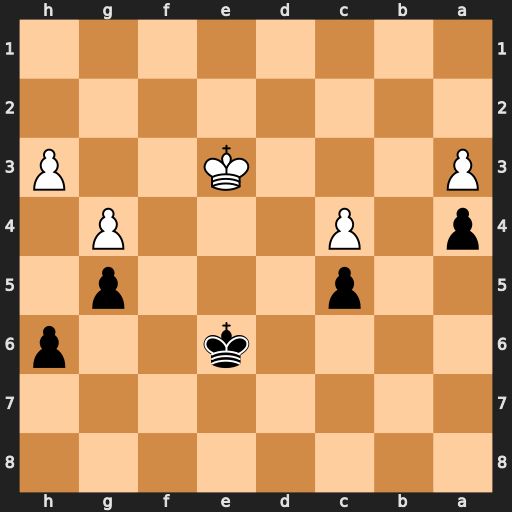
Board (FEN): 8/8/4k2p/2p3p1/p1P3P1/P3K2P/8/8
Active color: b
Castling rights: -
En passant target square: -
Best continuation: Ke5 Kd3 Kf4